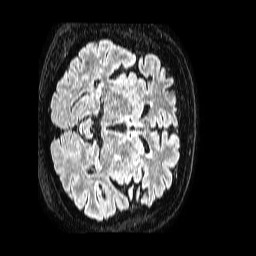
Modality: FLAIR
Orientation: axial
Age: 50
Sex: female
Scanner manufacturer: philips
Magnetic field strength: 1.5 T
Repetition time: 4.8 s
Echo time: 0.3 s